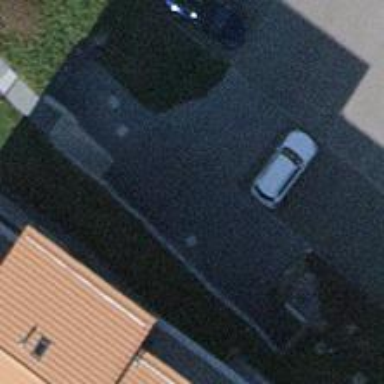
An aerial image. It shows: Parking entrance.